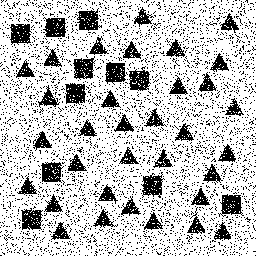
Squares: 11
Triangles: 33
Stars: 0
Total shapes: 44